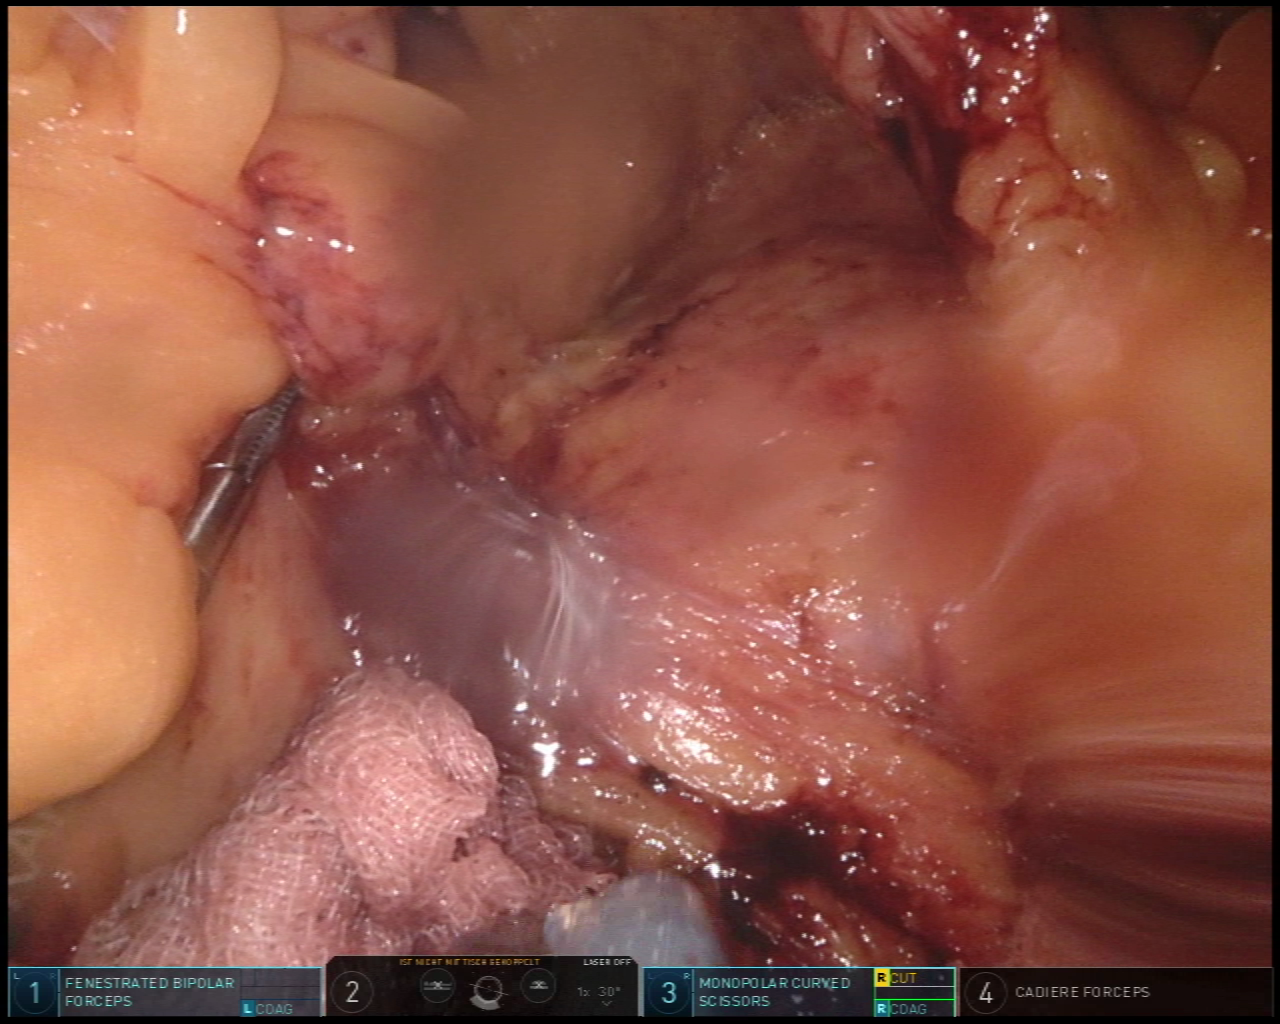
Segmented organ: stomach
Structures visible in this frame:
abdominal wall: no
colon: no
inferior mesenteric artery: no
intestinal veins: no
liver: no
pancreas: no
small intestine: no
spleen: no
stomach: yes
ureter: no
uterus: no
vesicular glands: no